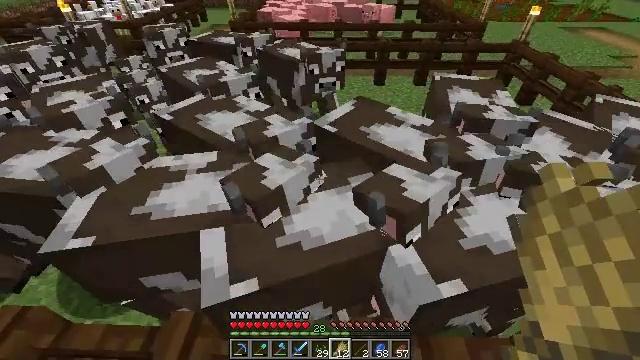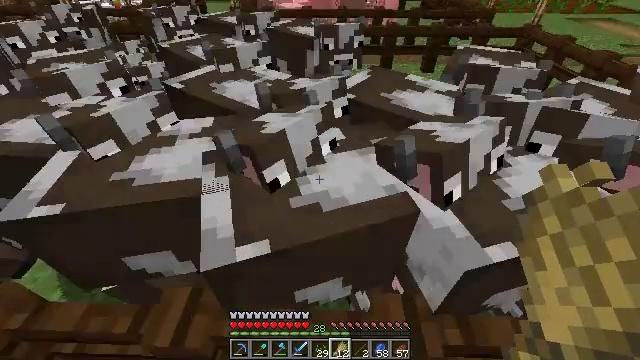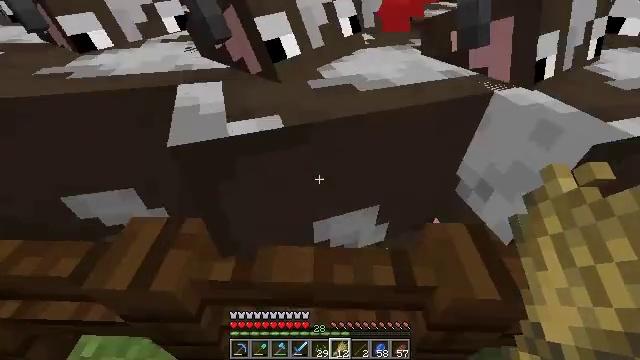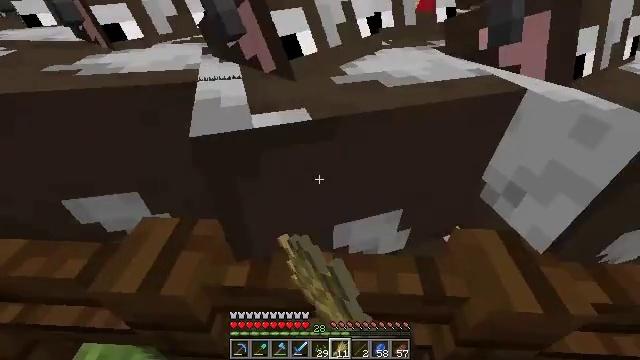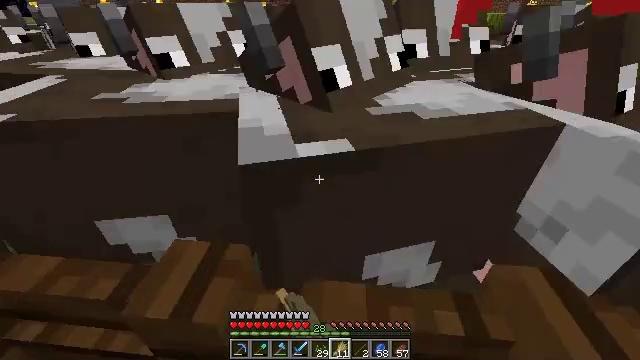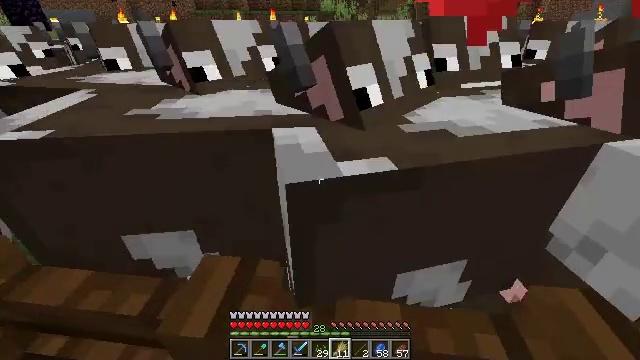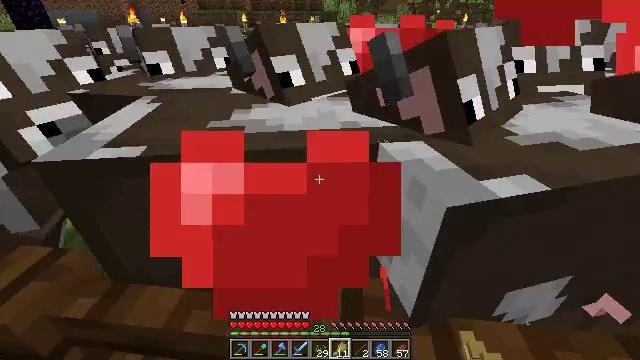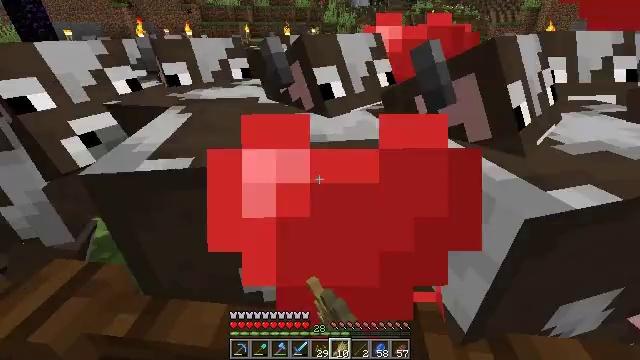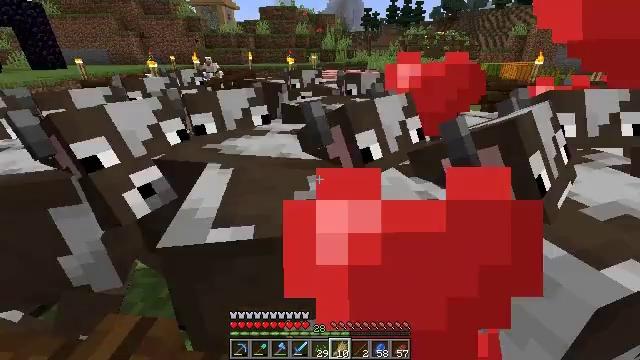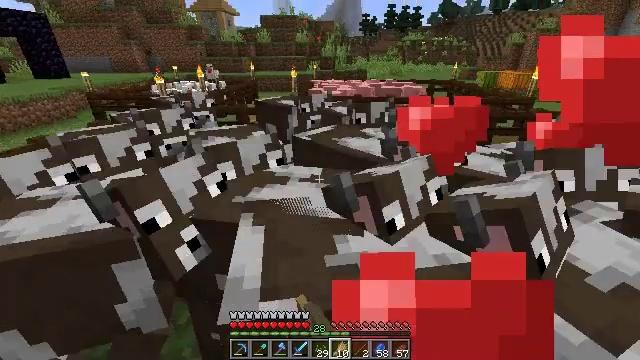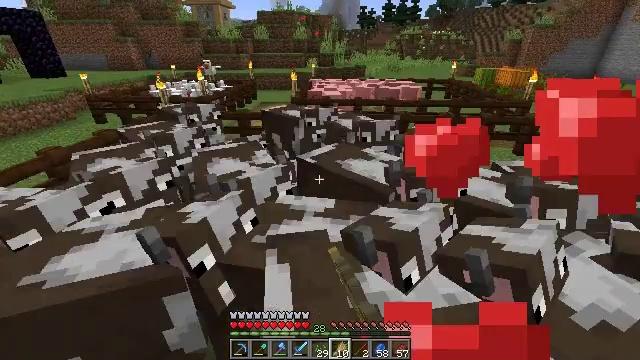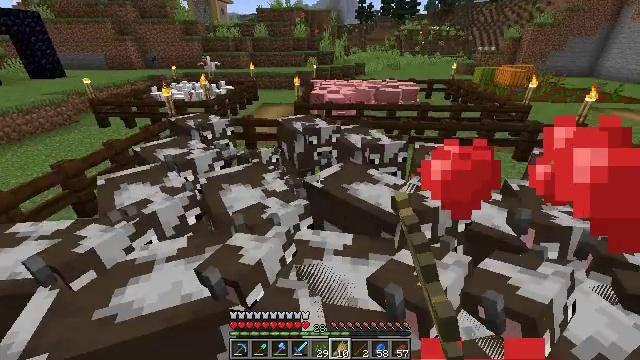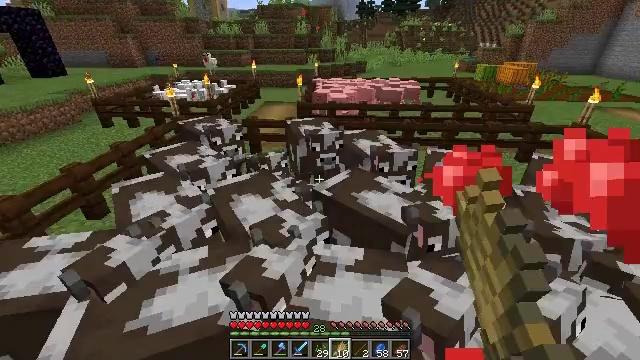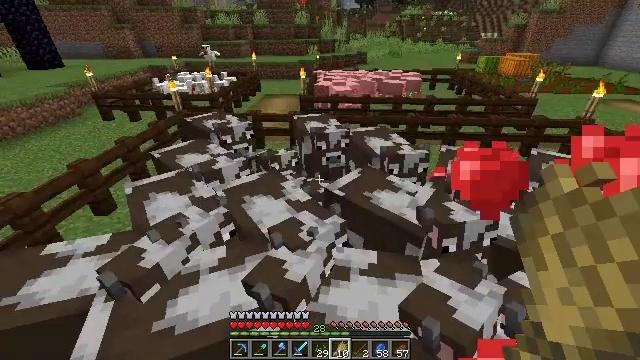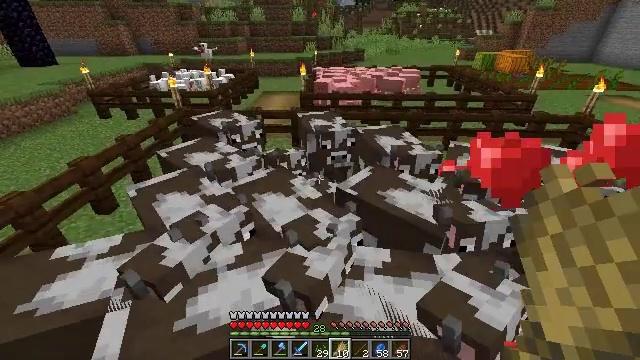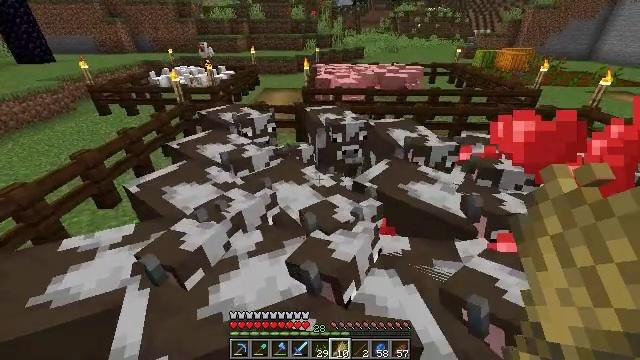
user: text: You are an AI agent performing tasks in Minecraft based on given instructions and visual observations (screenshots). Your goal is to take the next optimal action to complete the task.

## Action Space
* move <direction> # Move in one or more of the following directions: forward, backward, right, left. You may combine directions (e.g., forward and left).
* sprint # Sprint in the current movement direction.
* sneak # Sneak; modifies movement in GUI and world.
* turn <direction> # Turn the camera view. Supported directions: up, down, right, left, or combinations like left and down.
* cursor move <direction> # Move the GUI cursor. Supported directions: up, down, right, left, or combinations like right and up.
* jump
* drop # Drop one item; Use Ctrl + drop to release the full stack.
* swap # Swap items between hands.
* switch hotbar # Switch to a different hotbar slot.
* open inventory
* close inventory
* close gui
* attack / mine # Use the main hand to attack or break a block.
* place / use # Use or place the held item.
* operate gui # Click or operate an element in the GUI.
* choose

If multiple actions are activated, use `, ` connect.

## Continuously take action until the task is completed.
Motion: motion action
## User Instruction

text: Hunt a chicken.
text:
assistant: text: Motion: use / place
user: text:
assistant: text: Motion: use / place
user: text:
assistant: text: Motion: turn left and up, use / place
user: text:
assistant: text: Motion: move left, turn left and up
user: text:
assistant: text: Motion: move left, turn left and up, use / place
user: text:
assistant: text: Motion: move forward and move left, use / place
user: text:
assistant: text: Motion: move forward and move left, turn up, use / place
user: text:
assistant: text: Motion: move forward and move left, turn up, use / place, jump
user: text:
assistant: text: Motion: move forward and move left, jump
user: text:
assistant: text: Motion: move forward and move left, turn down, use / place, jump
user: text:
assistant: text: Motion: move forward and move left, turn down, use / place, jump
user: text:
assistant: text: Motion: move forward and move left, use / place
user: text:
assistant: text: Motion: move forward and move left, turn down
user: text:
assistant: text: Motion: move forward and move left, use / place
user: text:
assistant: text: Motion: move forward and move left, use / place
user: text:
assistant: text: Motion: move forward and move left, turn right, use / place
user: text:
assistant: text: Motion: move forward and move left, turn right and down
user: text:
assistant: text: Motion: move forward and move left, turn right, use / place
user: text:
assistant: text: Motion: move forward and move left, turn right, use / place
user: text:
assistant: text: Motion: move forward and move left, use / place
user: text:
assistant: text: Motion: move forward and move left, turn right and up, use / place
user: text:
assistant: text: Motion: move forward and move left, turn right, use / place
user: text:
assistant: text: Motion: move forward and move left, use / place
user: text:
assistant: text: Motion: move forward and move left, use / place
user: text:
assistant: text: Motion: move forward and move left, jump
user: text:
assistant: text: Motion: move forward and move left, use / place, jump
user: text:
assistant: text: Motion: move forward and move left, use / place, jump
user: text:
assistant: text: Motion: move forward and move left, use / place, jump
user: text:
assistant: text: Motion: move forward and move left, turn right, use / place
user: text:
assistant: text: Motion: move forward and move left, use / place